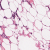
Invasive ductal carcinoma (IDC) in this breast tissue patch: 1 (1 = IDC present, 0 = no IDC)